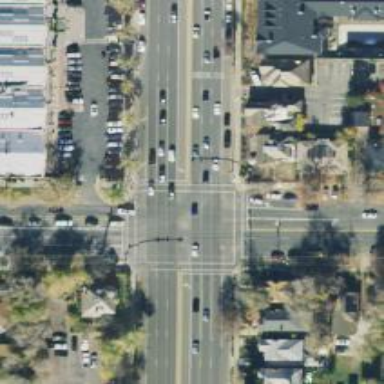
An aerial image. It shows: Crossing with line markings on the road.